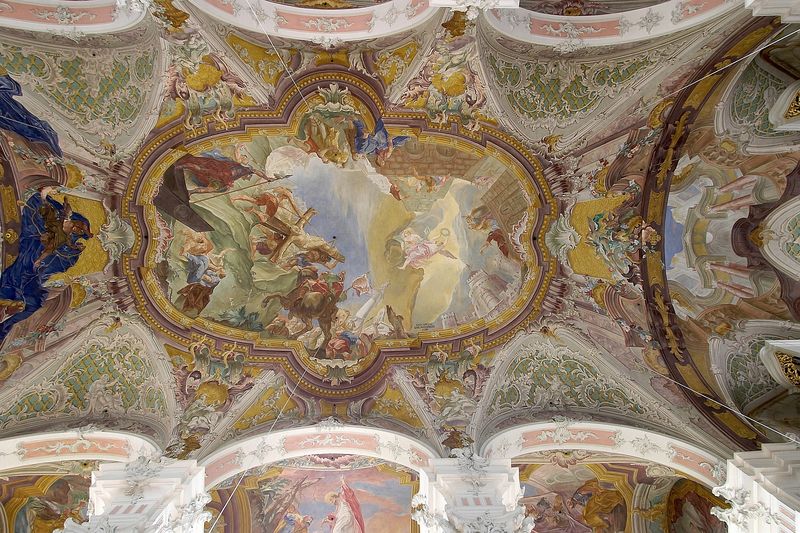
Titel: St. Peter in Mainz
Künstler: Johann Valentin Thomann
Standort: Mainz (EU - D - RP)
Schlagwörter: blau, himmel, wolken, licht, kirche, pferd, engel, lanze, soldaten, bögen, kreuz, heiligenschein, christus, jesus, fresken, religiös, deckenfresken, deckenmalerei, deckenfresko, himmlisch, deckenbemalung